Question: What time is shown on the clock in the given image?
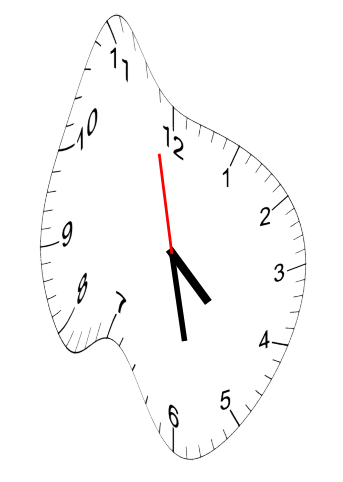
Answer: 04:27:58